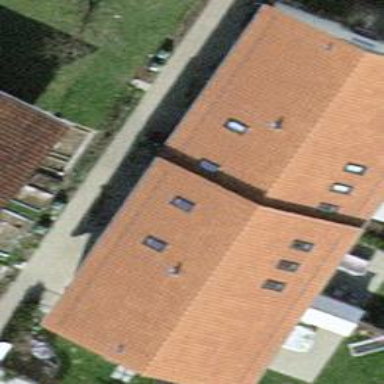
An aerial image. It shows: Terrace building.